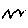
Label: zigzag